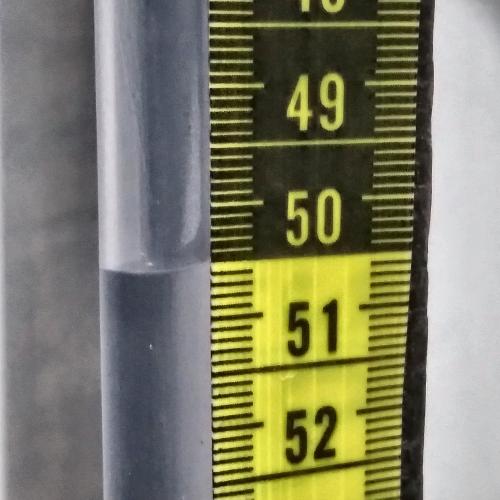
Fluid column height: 50.5 cm